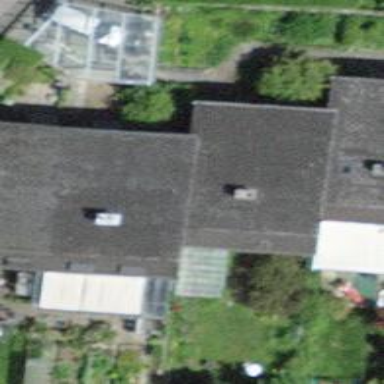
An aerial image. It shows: Simple and straightforward house.